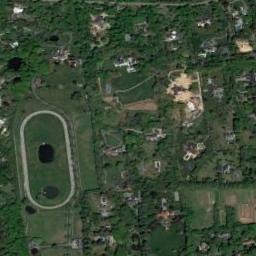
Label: ground_track_field